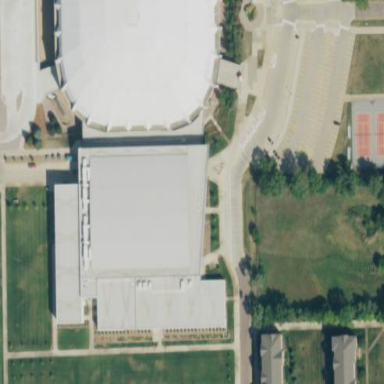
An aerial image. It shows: University building adjacent to stadium. The stadium is used for basketball and volleyball sports.